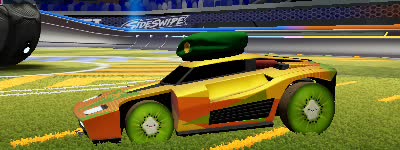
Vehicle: breakout